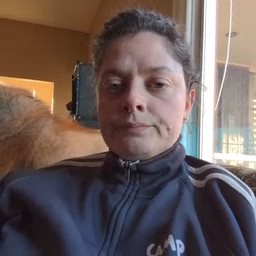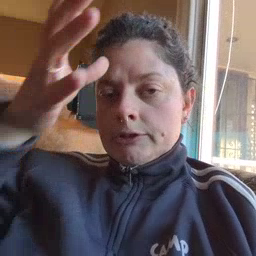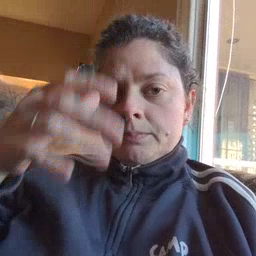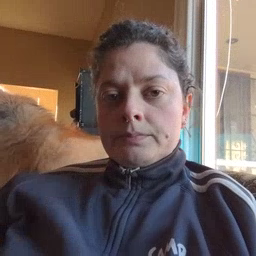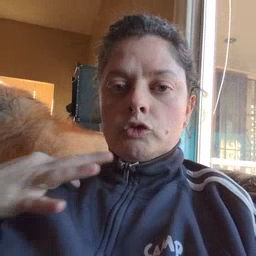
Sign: dad